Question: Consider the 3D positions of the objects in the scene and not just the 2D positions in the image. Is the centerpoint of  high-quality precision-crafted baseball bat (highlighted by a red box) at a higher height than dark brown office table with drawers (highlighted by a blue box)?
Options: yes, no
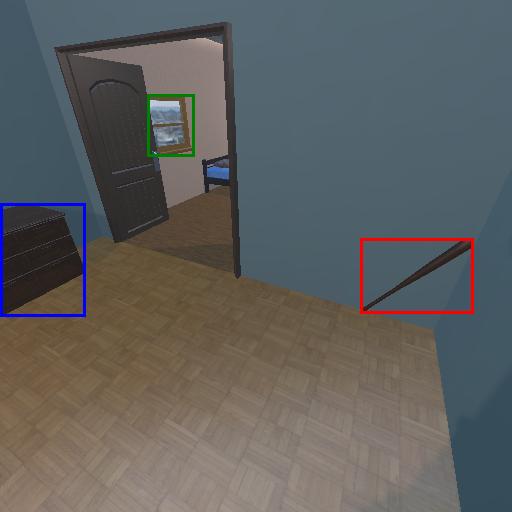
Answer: yes